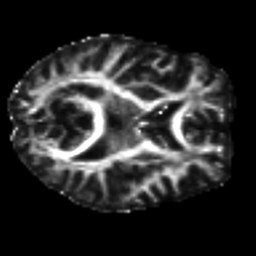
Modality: FA
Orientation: axial
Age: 37
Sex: female
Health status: ill
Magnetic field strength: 3 T
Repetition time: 8.4 s
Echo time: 0.0926 s